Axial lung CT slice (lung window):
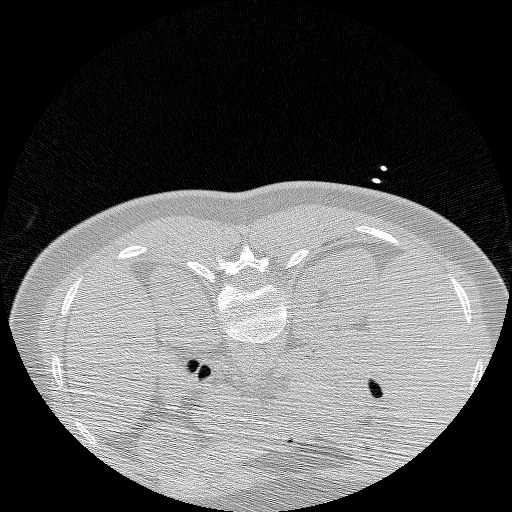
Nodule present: no